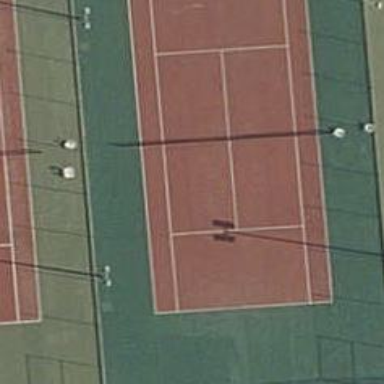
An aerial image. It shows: Tennis court on the leisure land pitch.